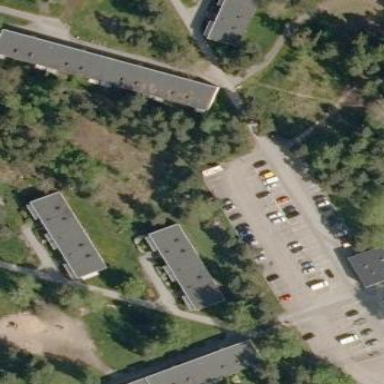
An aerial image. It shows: Paved parking area.